You are looking at the wavelet scalogram of a bearing's acceleration signal. Based on the visible evidence, which condition applies: normal, inner_race, outer_race, ball?
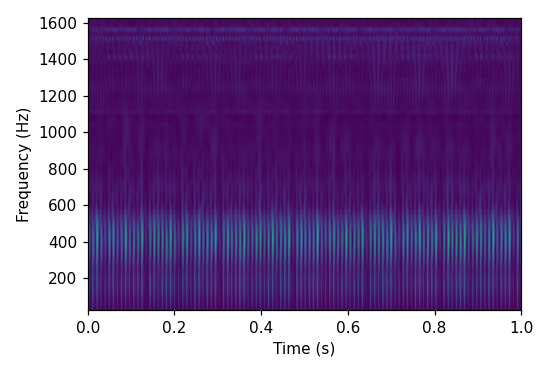
Answer: outer_race